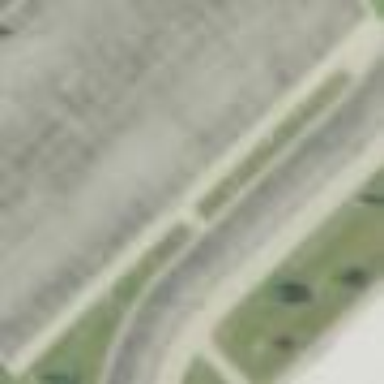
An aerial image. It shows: Pedestrian road made of concrete.